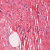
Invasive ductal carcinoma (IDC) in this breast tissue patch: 0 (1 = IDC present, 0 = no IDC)